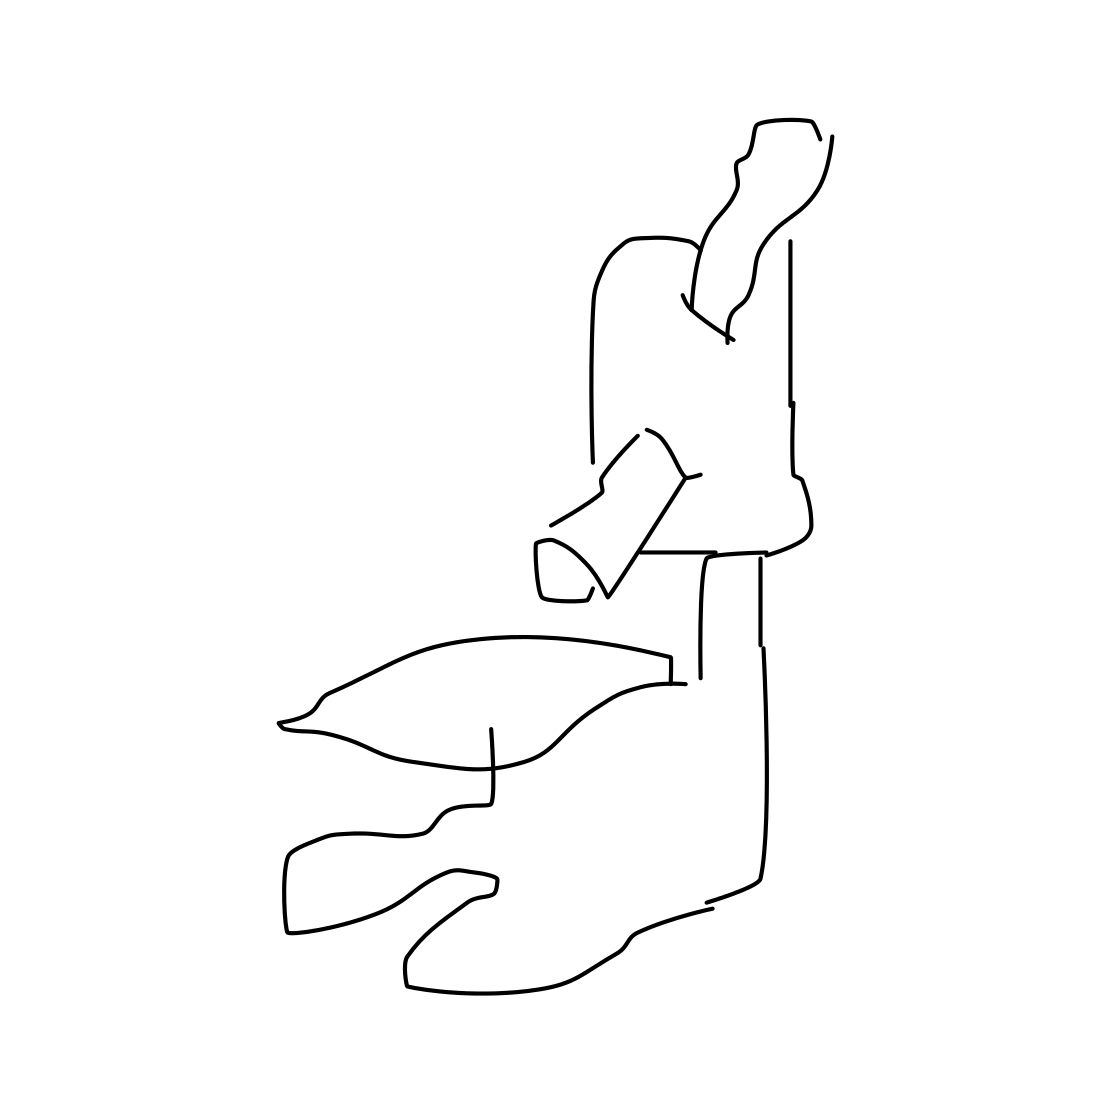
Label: microscope